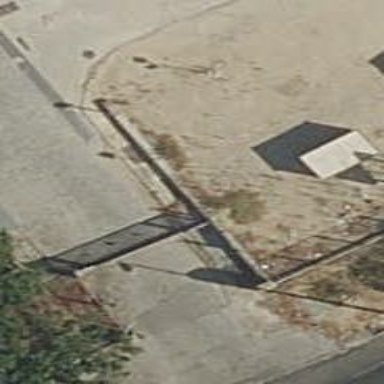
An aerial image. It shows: Gate.